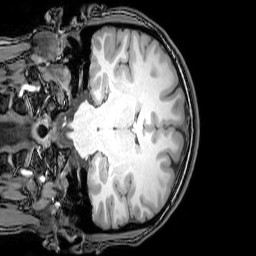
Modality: T1w
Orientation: coronal
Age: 20
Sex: female
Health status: healthy
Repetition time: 0.081 s
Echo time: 0.037 s